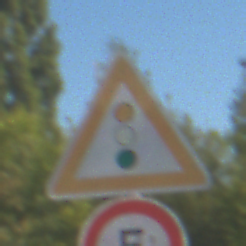
Verkehrszeichen: Lichtzeichenanlage
Zusatzzeichen unten: Geschwindigkeit5
Umgebung: Outdoor, Nature
Tageszeit: Midday
Wetter: Clear
Licht: Natural
Jahreszeit: Summer
Kontrast: HighContrast